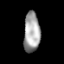
Tissue: lung
Cell type: Epithelial cells
Senescence score: 0.1599
Nuclear area (px): 630
Mean DAPI intensity: 165.795